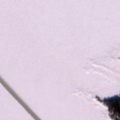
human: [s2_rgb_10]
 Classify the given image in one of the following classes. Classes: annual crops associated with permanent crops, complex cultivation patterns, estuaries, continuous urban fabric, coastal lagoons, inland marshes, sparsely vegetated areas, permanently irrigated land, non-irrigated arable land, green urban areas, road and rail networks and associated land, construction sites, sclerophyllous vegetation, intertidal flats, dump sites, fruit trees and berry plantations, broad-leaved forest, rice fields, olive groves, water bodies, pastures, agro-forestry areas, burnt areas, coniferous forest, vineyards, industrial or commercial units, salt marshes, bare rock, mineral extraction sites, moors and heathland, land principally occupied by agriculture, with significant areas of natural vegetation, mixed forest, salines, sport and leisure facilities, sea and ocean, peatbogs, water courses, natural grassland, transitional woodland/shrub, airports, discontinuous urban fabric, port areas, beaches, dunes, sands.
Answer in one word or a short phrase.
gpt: sea and ocean